Question: I am working on my ray-tracer and I think I've made some significant achievements. I am currently trying to place texture images onto objects. However they don't place quite well. They appear flipped on the sphere. Here is the final image of my current code:
-Image Class for opening image
'''
class Image
{
public:
Image() {}
void read_bmp_file(char* filename)
{
int i;
FILE* f = fopen(filename, "rb");
unsigned char info[54];
fread(info, sizeof(unsigned char), 54, f); // read the 54-byte header
// extract image height and width from header
width = *(int*)&info[18];
height = *(int*)&info[22];
int size = 3 * width * height;
data = new unsigned char[size]; // allocate 3 bytes per pixel
fread(data, sizeof(unsigned char), size, f); // read the rest of the data at once
fclose(f);
for(i = 0; i < size; i += 3)
{
unsigned char tmp = data[i];
data[i] = data[i+2];
data[i+2] = tmp;
}
/*Now data should contain the (R, G, B) values of the pixels. The color of pixel (i, j) is stored at
data[j * 3* width + 3 * i], data[j * 3 * width + 3 * i + 1] and data[j * 3 * width + 3*i + 2].
In the last part, the swap between every first and third pixel is done because windows stores the
color values as (B, G, R) triples, not (R, G, B).*/
}
public:
int width;
int height;
unsigned char* data;
};
'''
-Texture class
'''
class Texture: public Material
{
public:
Texture(char* filename): Material() {
image_ptr = new Image;
image_ptr->read_bmp_file(filename);
}
virtual ~Texture() {}
virtual void set_mapping(Mapping* mapping)
{ mapping_ptr = mapping;}
virtual Vec get_color(const ShadeRec& sr) {
int row, col;
if(mapping_ptr)
mapping_ptr->get_texel_coordinates(sr.local_hit_point, image_ptr->width, image_ptr->height, row, col);
return Vec (image_ptr->data[row * 3 * image_ptr->width + 3*col ]/255.0,
image_ptr->data[row * 3 * image_ptr->width + 3*col+1]/255.0,
image_ptr->data[row * 3 * image_ptr->width + 3*col+2]/255.0);
}
public:
Image* image_ptr;
Mapping* mapping_ptr;
};
'''
-Mapping class
'''
class SphericalMap: public Mapping
{
public:
SphericalMap(): Mapping() {}
virtual ~SphericalMap() {}
virtual void get_texel_coordinates (const Vec& local_hit_point,
const int hres,
const int vres,
int& row,
int& column) const
{
float theta = acos(local_hit_point.y);
float phi = atan2(local_hit_point.z, local_hit_point.x);
if(phi < 0.0)
phi += 2*PI;
float u = phi/(2*PI);
float v = (PI - theta)/PI;
column = (int)((hres - 1) * u);
row = (int)((vres - 1) * v);
}
};
'''
-Local hit points:
'''
virtual void Sphere::set_local_hit_point(ShadeRec& sr)
{
sr.local_hit_point.x = sr.hit_point.x - c.x;
sr.local_hit_point.y = (sr.hit_point.y - c.y)/R;
sr.local_hit_point.z = sr.hit_point.z -c.z;
}
'''
-This is how I constructed the sphere in 'main':
'''
Texture* t1 = new Texture("Texture\earthmap2.bmp");
SphericalMap* sm = new SphericalMap();
t1->set_mapping(sm);
t1->set_ka(0.55);
t1->set_ks(0.0);
Sphere *s1 = new Sphere(Vec(-60,0,50), 149);
s1->set_material(t1);
w.add_object(s1);
'''
Sorry for long codes but if I had any idea where that problem might occur, I'd have posted that part. Finally this is how I call 'get_color()' function from the 'main':
'''
xShaded += sr.material_ptr->get_color(sr).x * in.x * max(0.0, sr.normal.dot(l)) +
sr.material_ptr->ks * in.x * pow((max(0.0,sr.normal.dot(h))),1);
yShaded += sr.material_ptr->get_color(sr).y * in.y * max(0.0, sr.normal.dot(l)) +
sr.material_ptr->ks * in.y * pow((max(0.0,sr.normal.dot(h))),1);
zShaded += sr.material_ptr->get_color(sr).z * in.z * max(0.0, sr.normal.dot(l)) +
sr.material_ptr->ks * in.z * pow((max(0.0,sr.normal.dot(h))),1);
'''
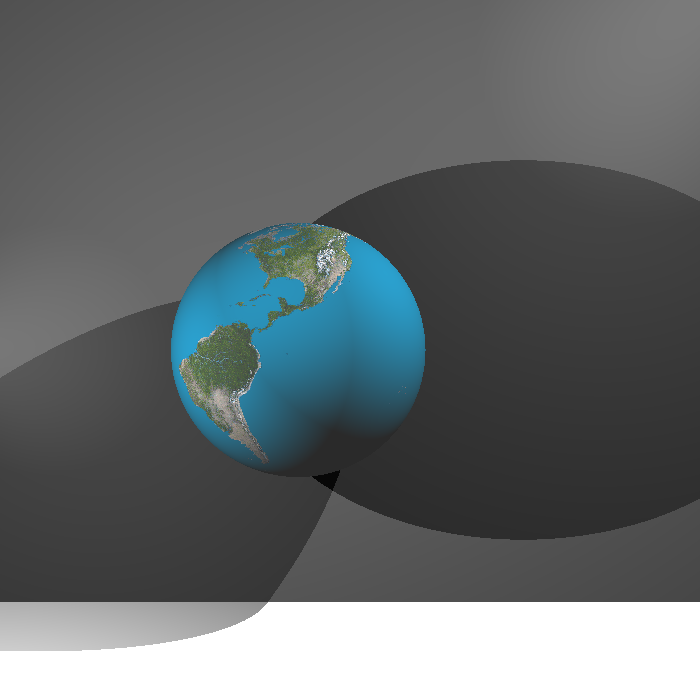
Answer: Changing 'float phi = atan2(local_hit_point.z, local_hit_point.x);' to 'float phi = atan2(local_hit_point.x, local_hit_point.z);' solved the problem.